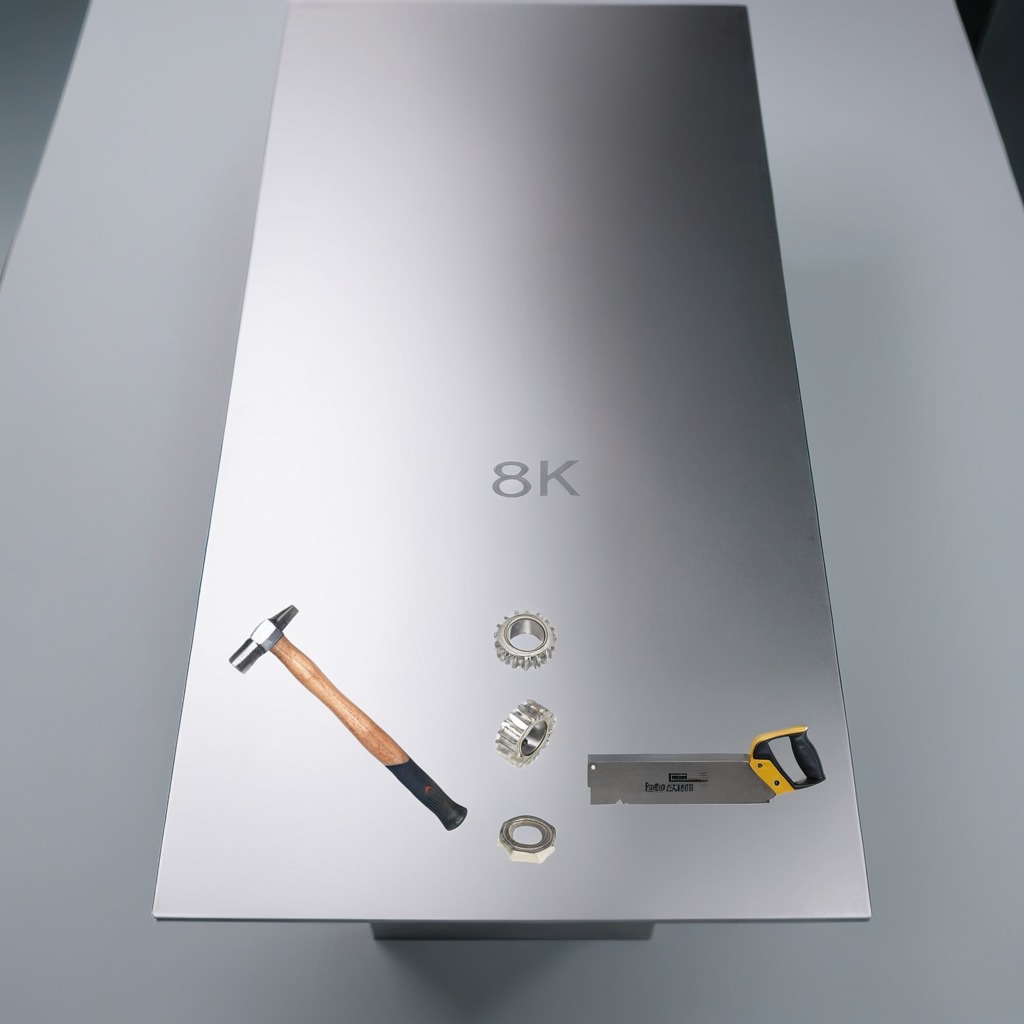
A ball bearing, a gear with teeth, a hammer, a saw, and a metal nut are lying on the stainless steel table.